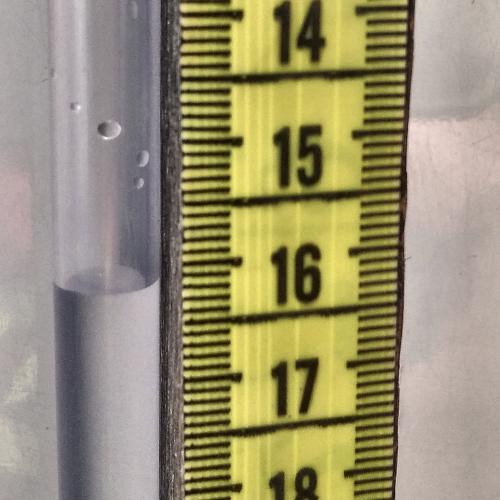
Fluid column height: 16.2 cm